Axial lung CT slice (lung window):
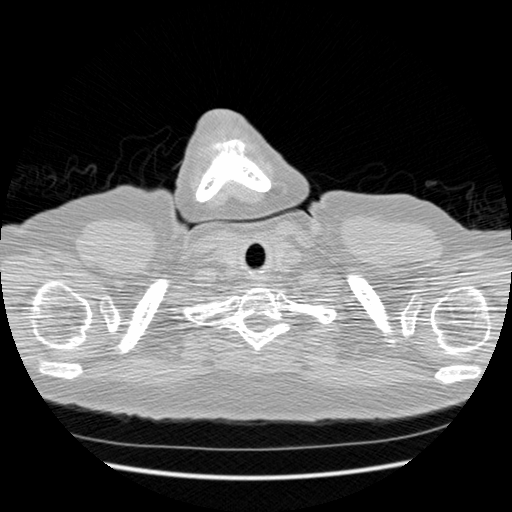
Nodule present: no